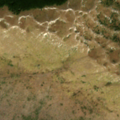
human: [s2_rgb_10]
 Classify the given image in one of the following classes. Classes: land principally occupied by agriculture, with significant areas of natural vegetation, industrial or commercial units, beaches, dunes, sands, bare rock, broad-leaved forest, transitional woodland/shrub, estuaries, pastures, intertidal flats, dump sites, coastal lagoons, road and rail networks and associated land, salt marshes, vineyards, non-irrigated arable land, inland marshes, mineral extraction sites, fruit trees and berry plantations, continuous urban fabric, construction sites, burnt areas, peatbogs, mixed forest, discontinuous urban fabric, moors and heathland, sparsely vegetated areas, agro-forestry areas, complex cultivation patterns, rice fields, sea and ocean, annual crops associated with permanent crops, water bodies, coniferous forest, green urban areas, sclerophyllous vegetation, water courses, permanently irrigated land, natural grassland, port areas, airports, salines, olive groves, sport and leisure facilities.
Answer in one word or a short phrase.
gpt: broad-leaved forest, natural grassland, transitional woodland/shrub